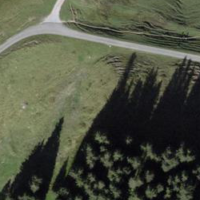
EUNIS habitat code: 25
Species observed at this site:
Viola lutea